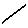
Label: line